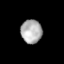
Tissue: lung
Cell type: Epithelial cells
Senescence score: 0.1689
Nuclear area (px): 490
Mean DAPI intensity: 173.602